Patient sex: F
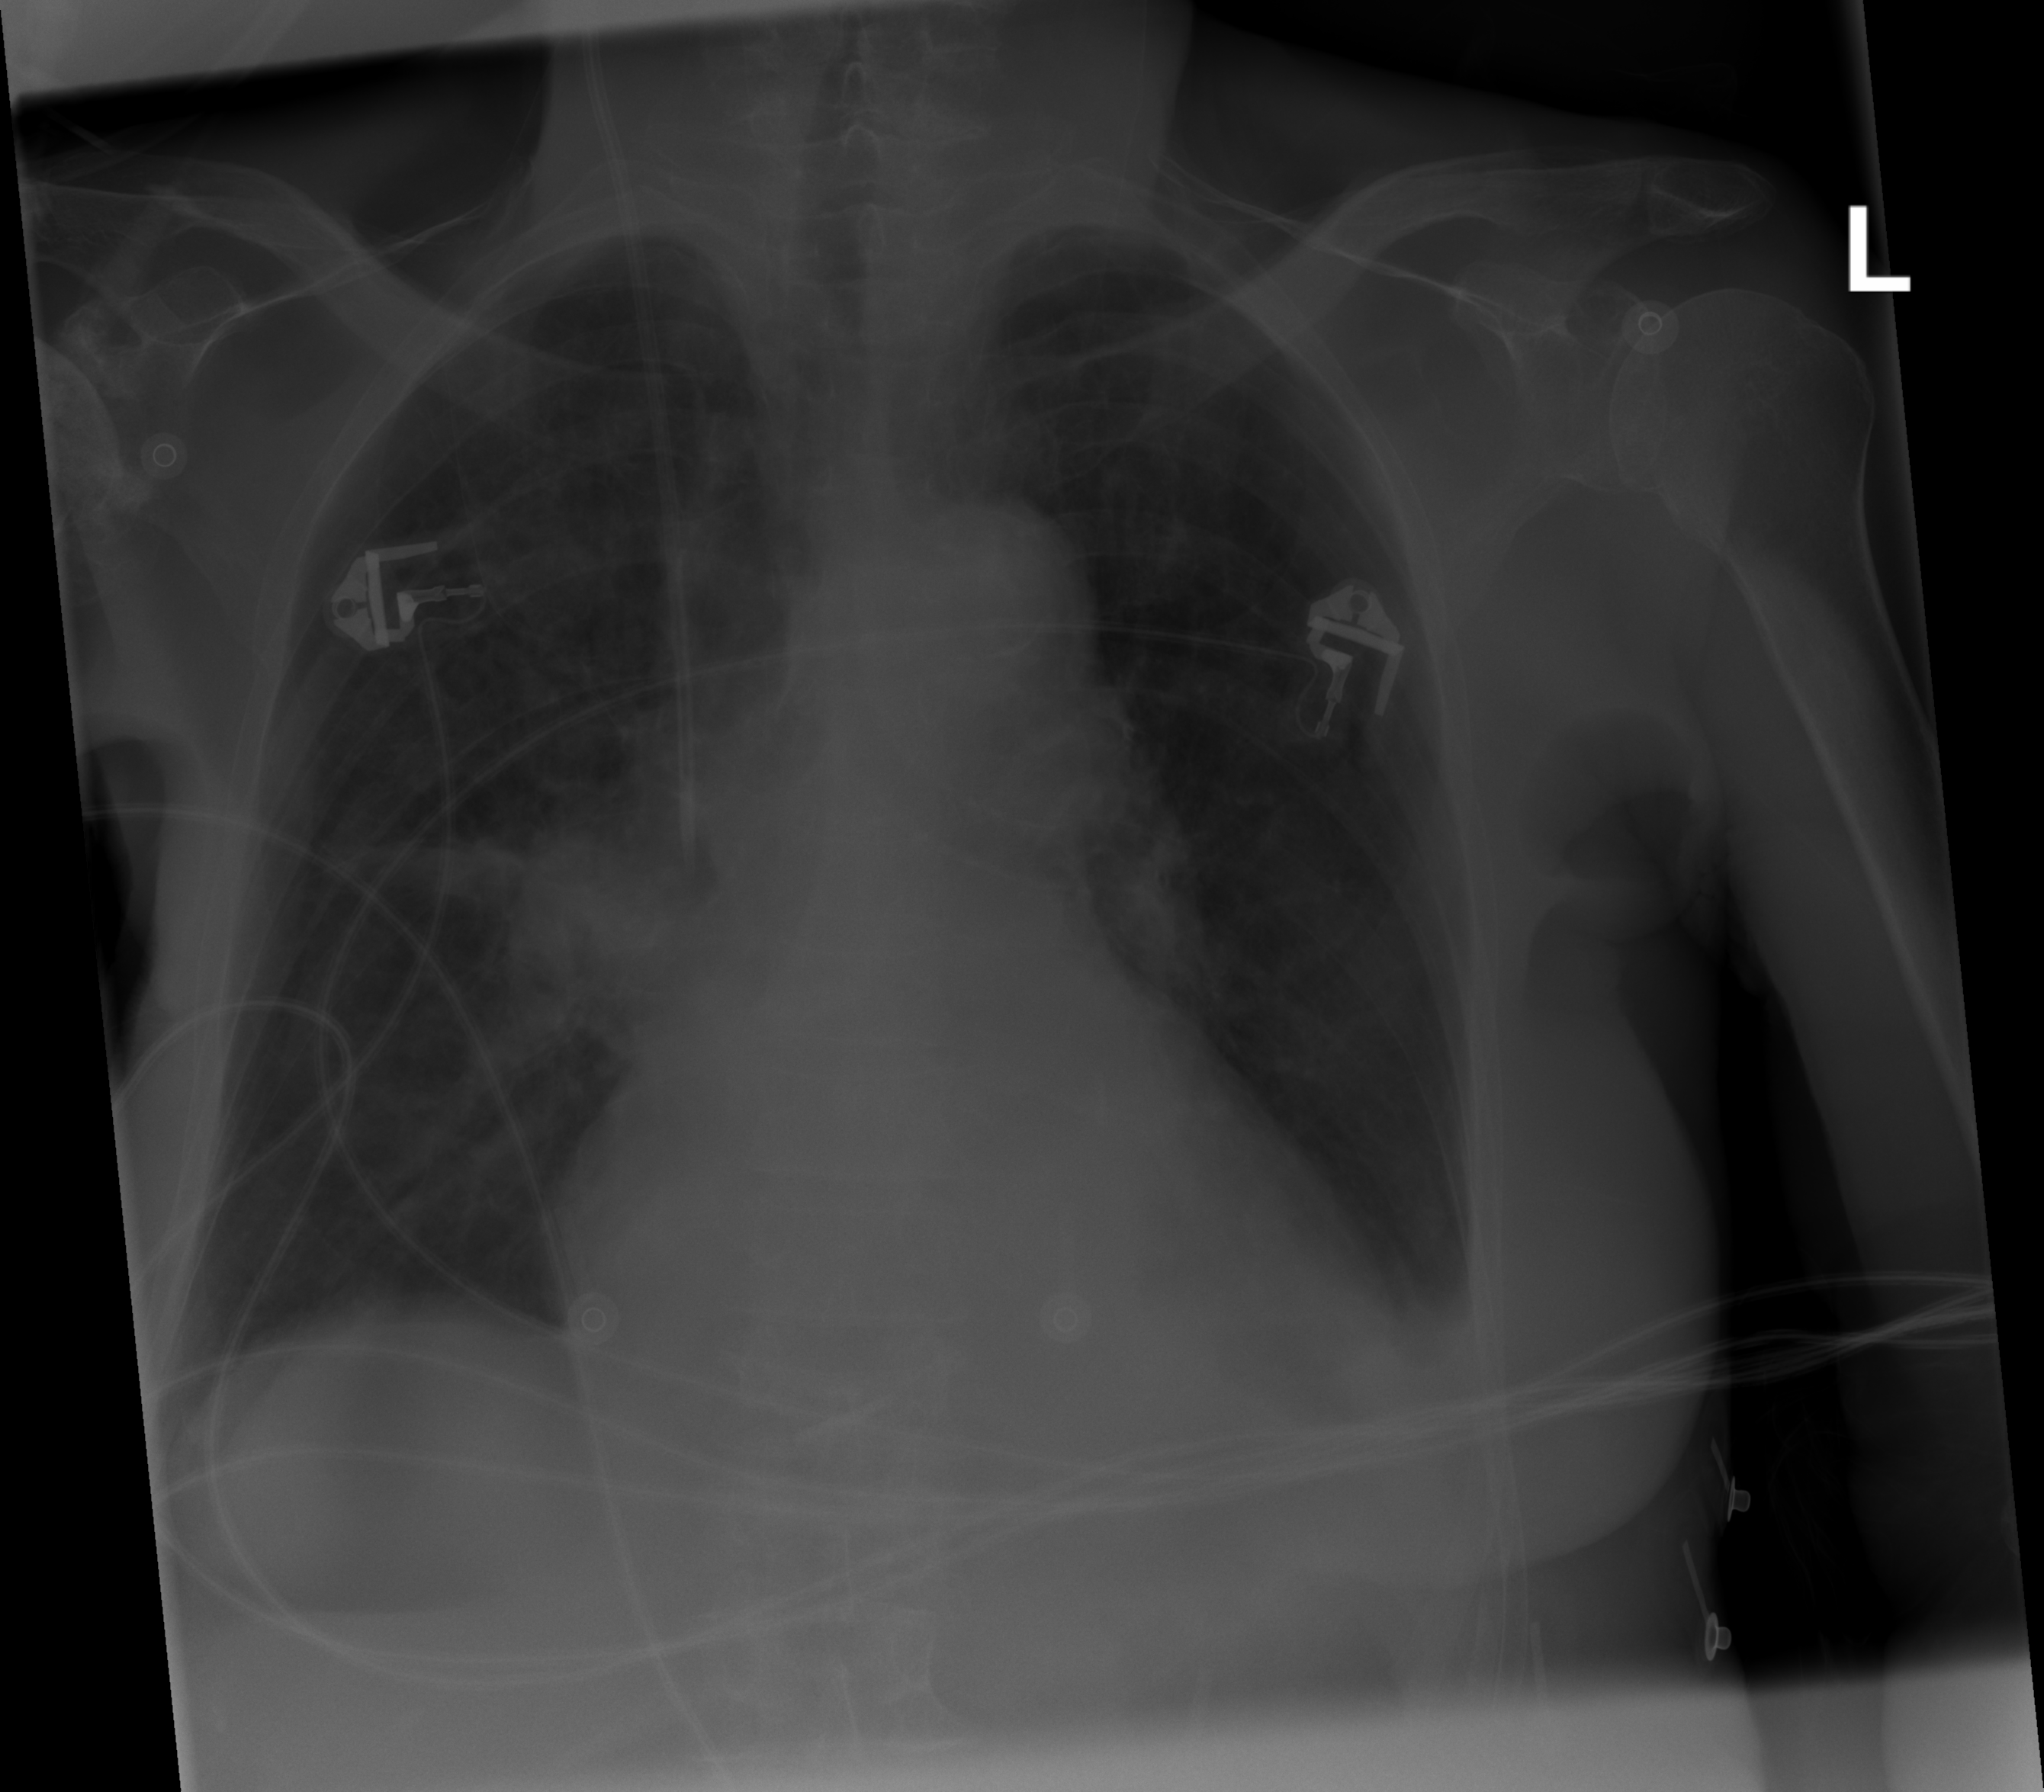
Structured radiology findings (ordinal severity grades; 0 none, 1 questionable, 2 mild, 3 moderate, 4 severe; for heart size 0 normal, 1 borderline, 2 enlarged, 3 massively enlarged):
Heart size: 2
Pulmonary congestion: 2
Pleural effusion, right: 0
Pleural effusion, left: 2
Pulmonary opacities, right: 2
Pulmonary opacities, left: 0
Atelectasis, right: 0
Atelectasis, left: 2